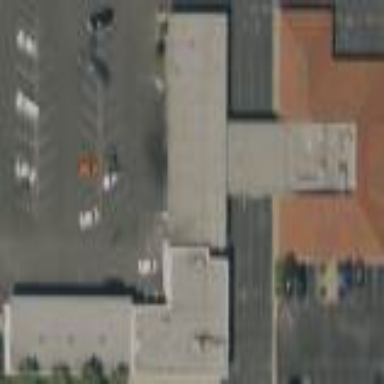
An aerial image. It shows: Commercial building used for car-related activities.